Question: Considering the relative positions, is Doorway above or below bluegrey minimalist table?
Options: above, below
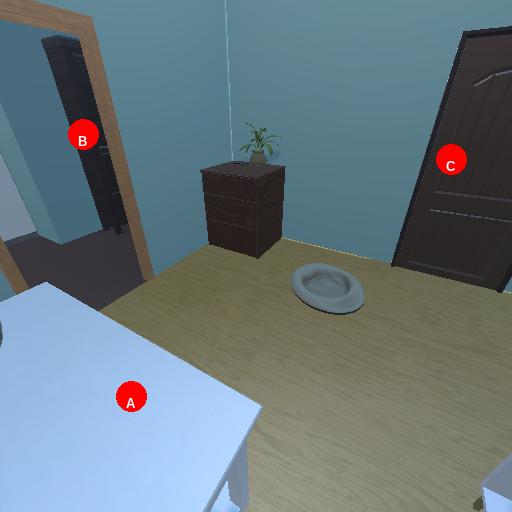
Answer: above